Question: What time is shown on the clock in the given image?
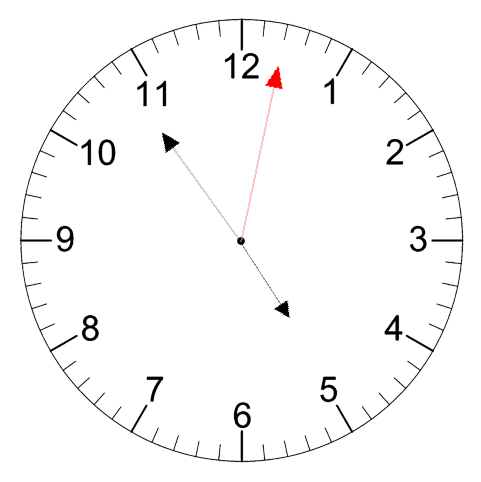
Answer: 04:54:02